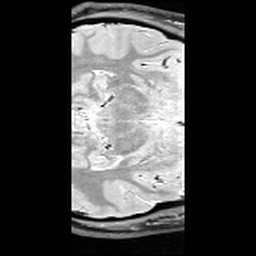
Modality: T1w
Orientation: axial
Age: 22
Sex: male
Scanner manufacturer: siemens
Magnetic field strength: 3 T
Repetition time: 6.5 s
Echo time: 0.016 s